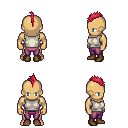
a pixel art fantasy rpg character, male body template, human, tanned skin, white sleeveless shirt, magenta pants, ruby red mohawk hairstyle, brown shoes, four views (front, back, left, right), 2x2 character sprite sheet, small pixel art, hard edges, no anti-aliasing